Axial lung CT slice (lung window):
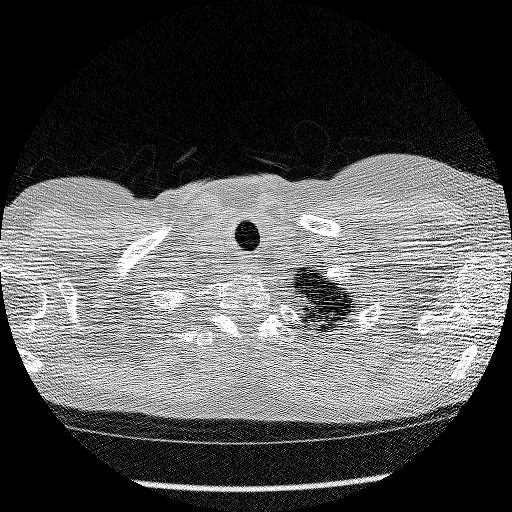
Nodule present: no